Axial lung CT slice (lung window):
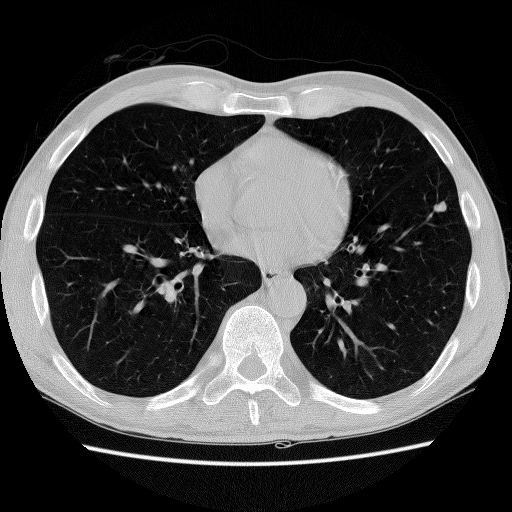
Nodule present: yes
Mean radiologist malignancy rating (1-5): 3.75